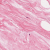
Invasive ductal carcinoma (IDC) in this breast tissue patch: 0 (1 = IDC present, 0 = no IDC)